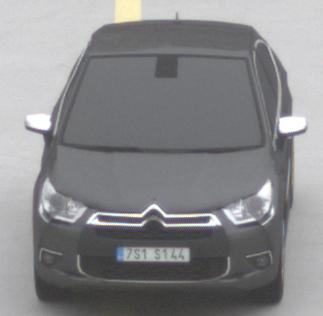
Make: Citroen
Model: DS 4 VTi 120
Detailed model: DS 4
Model produced from: 2011/05
Model produced until: 2015/01
Doors: 5
Color: gray
Road condition: dry road
Daytime: midday
Contrast: low contrast